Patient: sex M, age 62
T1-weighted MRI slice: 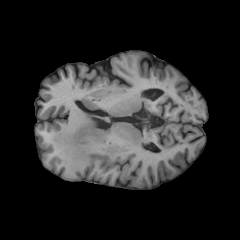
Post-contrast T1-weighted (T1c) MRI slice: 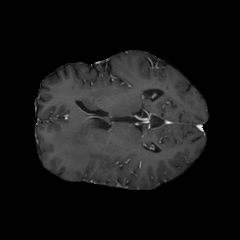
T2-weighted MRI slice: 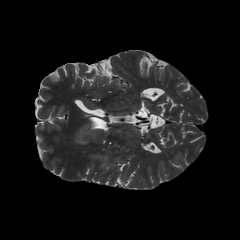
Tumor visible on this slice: yes
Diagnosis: Glioblastoma, IDH-wildtype
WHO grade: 4